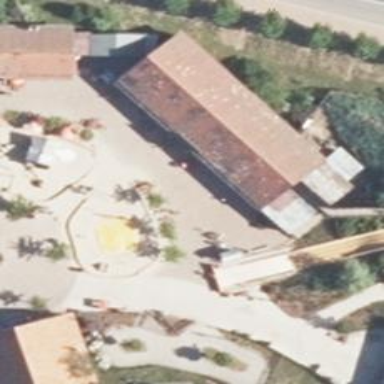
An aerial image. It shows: Playground with cushioned flooring.